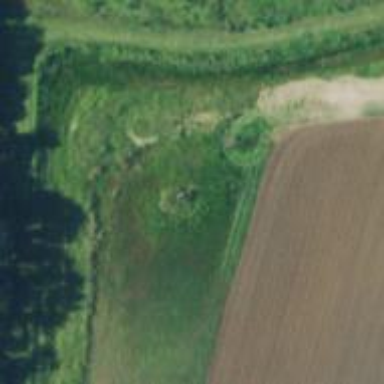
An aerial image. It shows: Bird hide located in leisure land.